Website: home-depot
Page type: delivery-shipping
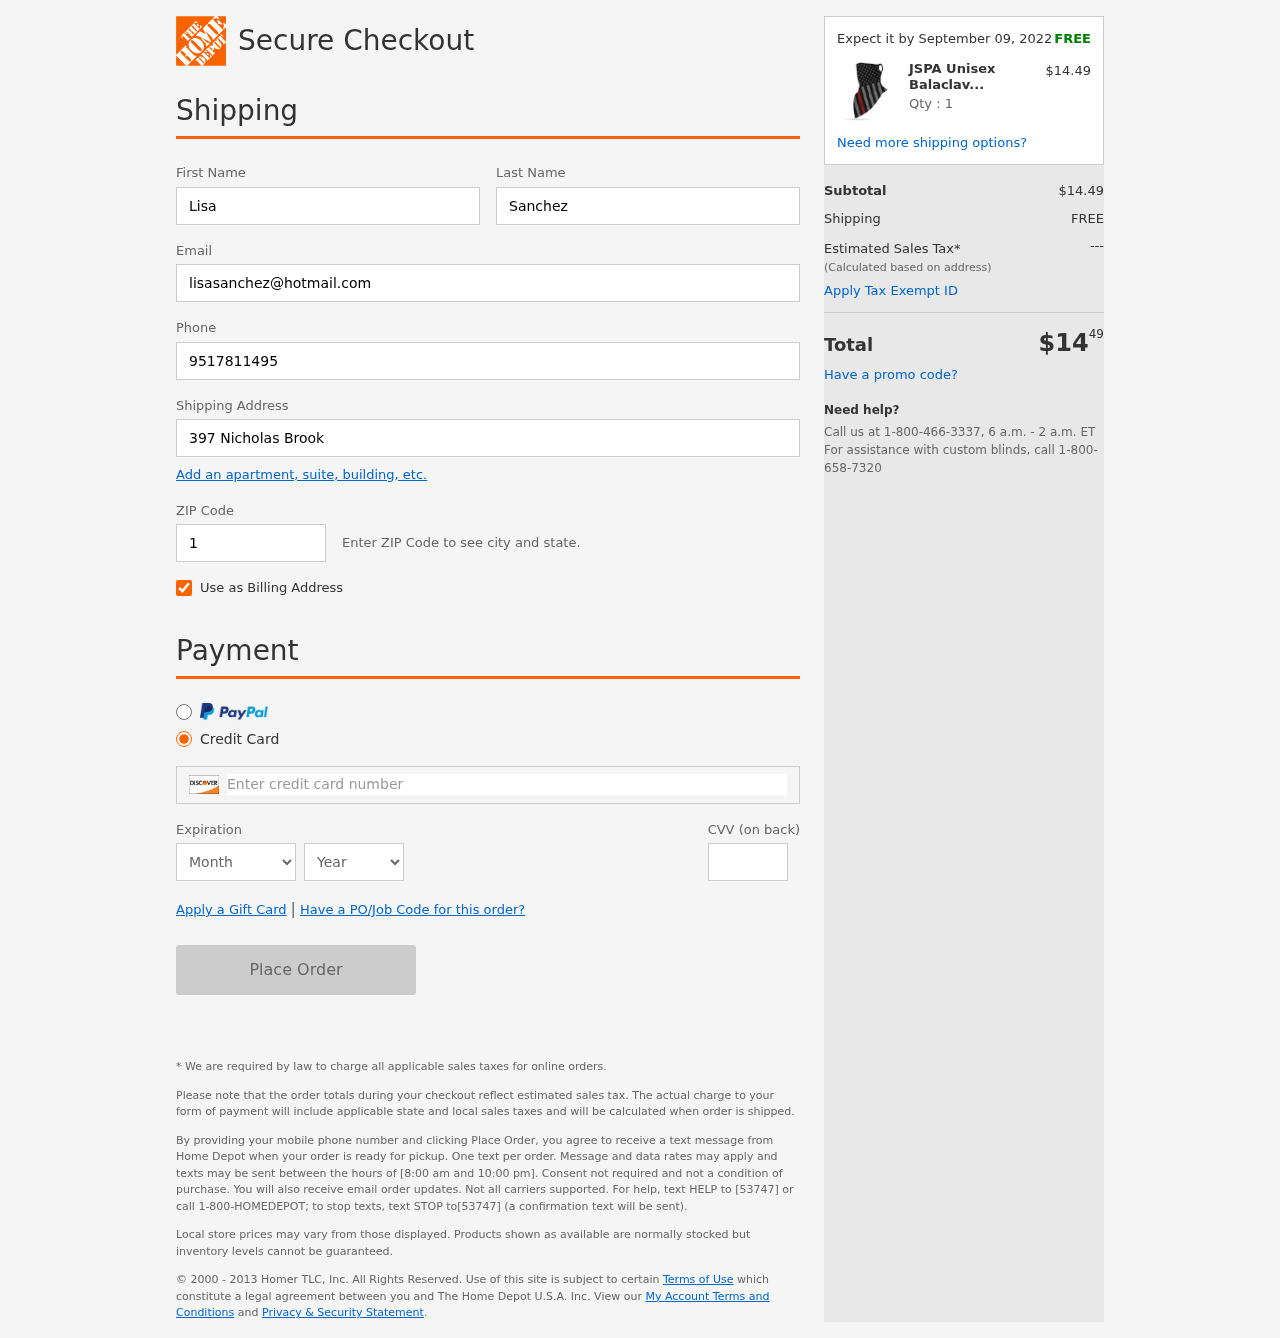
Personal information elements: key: PII_CARD_CVV
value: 285
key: PII_CARD_EXPIRY_MONTH
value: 07
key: PII_CARD_EXPIRY_YEAR
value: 29
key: PII_CARD_NUMBER
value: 6011 3026 6589 1119
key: PII_EMAIL
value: lisasanchez@hotmail.com
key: PII_FIRSTNAME
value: Lisa
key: PII_LASTNAME
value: Sanchez
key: PII_PHONE
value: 9517811495
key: PII_POSTCODE
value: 17116
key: PII_STREET
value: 397 Nicholas Brook
Product elements: key: PRODUCT1_NAME
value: JSPA Unisex Balaclava Ear Hanger Mask Sun Protection Face Mask Balaclava for Men Women Washable Face
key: PRODUCT1_PRICE
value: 14.49
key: PRODUCT1_QUANTITY
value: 1
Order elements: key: ORDER_DELIVERY_DATE
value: Expect it by September 09, 2022
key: ORDER_SUBTOTAL
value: $14.49
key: ORDER_SHIPPING_COST
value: FREE
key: ORDER_TOTAL
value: $1449